Field crop: tomato
Growth stage: 1
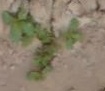
Species: portulaca